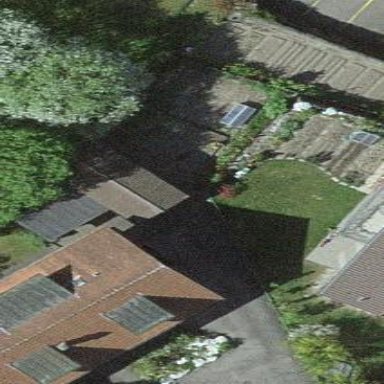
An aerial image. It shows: Garage.